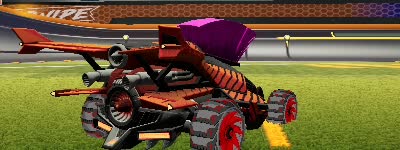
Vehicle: aftershock